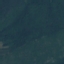
Land use / land cover: Forest